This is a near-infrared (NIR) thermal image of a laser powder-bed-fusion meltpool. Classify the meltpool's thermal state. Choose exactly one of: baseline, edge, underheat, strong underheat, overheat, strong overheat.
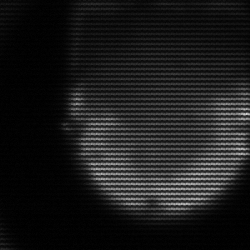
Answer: edge